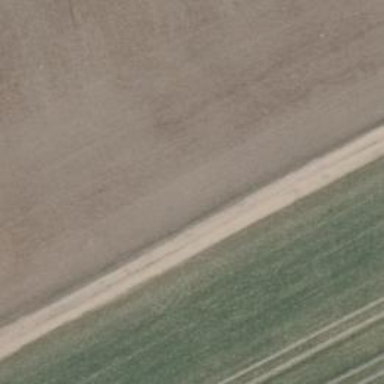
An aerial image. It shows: Dirt track road with grade 4 track type.